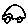
Label: car